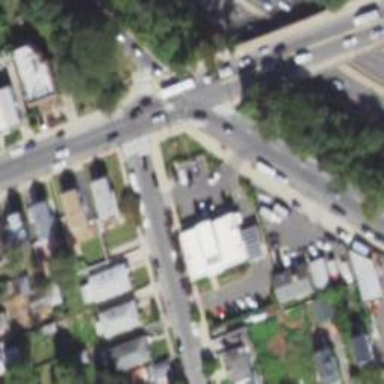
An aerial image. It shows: Stop road.